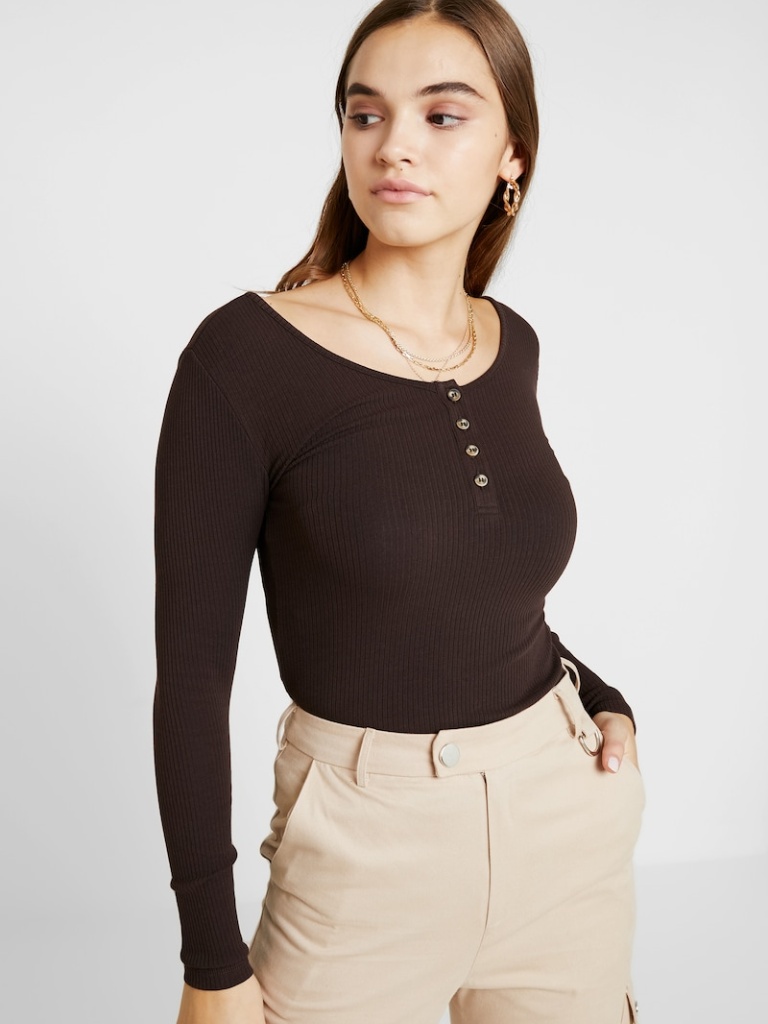
knit tight a long-sleeved with the sleeves down hip length Fully Tucked in scoop top